Question: Count the number of objects in the diagram.
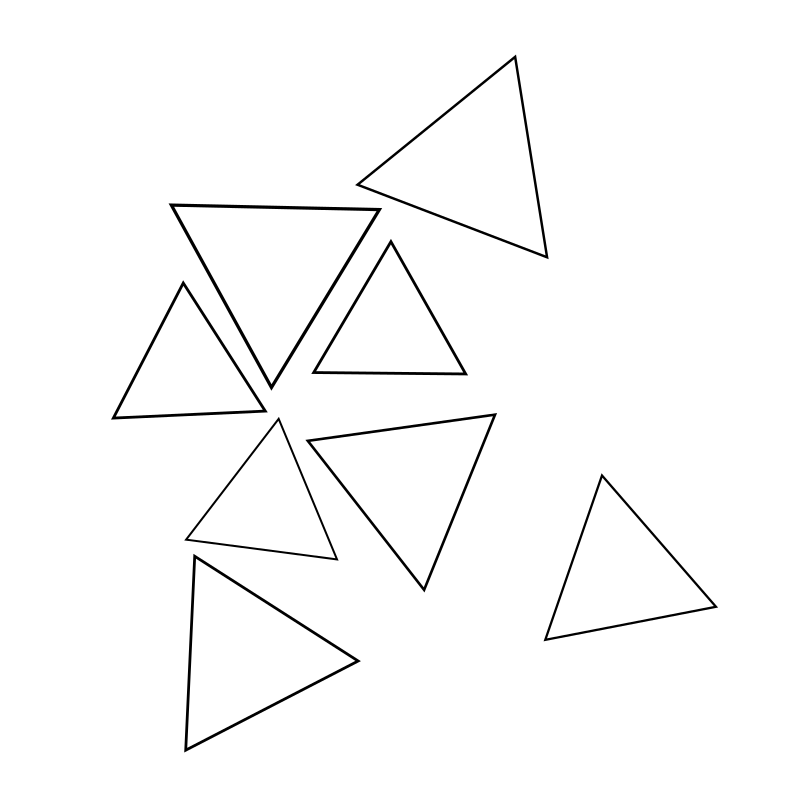
Answer: 8